Question: What is the value of the measurement in the image?
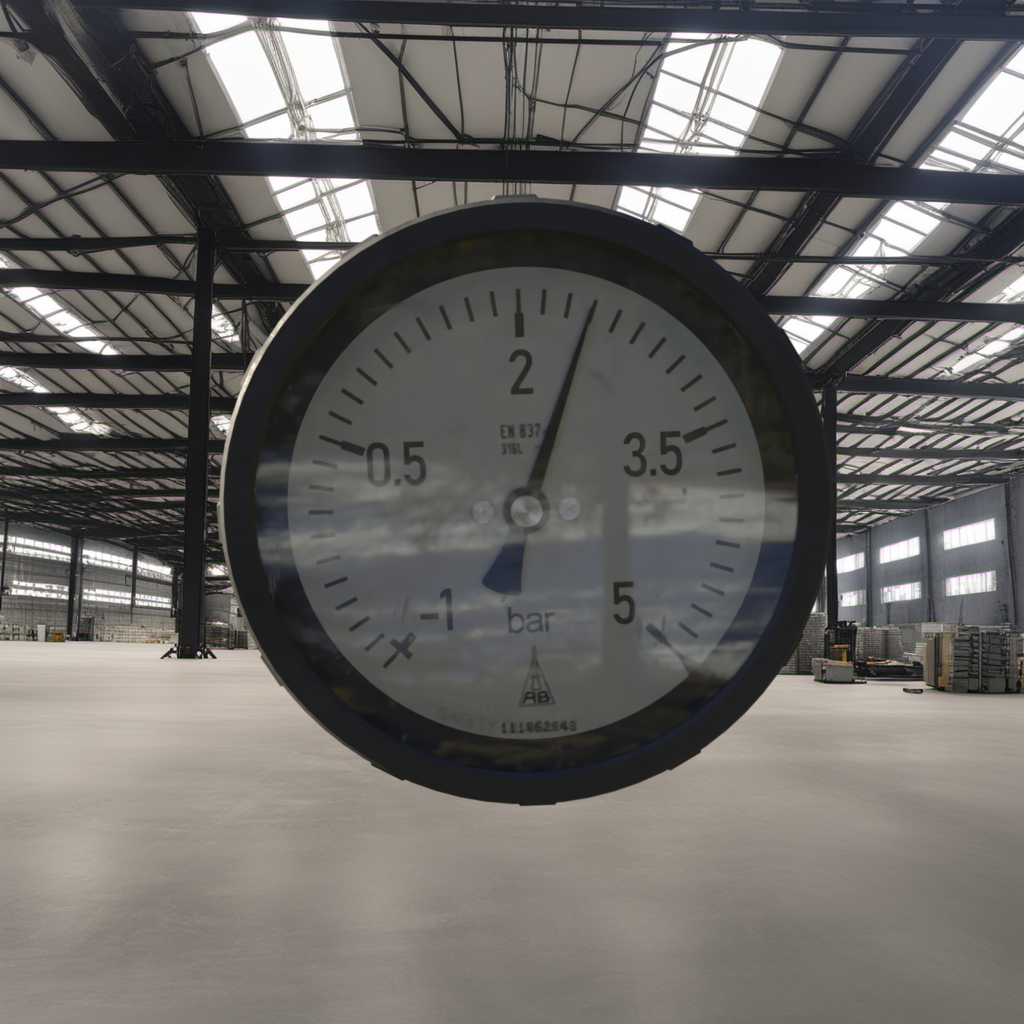
Answer: The result is 2.45
Question: What is the value range of the measurement in the image?
Answer: The range is from -1 to 5
Question: What is the minimum and maximum value range of the measurement in the image?
Answer: The minimum value is -1 and the maximum value is 5